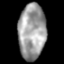
Tissue: lung
Cell type: Epithelial cells
Senescence score: 0.1567
Nuclear area (px): 1485
Mean DAPI intensity: 158.309